Question: When i do:
'''
select * from realtimes where realtime_id = 538189069
'''
i can see my columns is_limitation_zone_overspeed and zone_speed_limit

but when I update it
'''
update realtimes
set is_limitation_zone_overspeed = true and zone_speed_limit = 90
where realtime_id = 538189069
'''
these field are not affected despite pgadmin
return Query returned successfully: 1 row affected, 181 ms execution time
any idea ? thanks
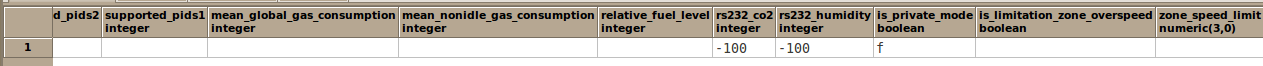
Answer: 'is_limitation_zone_overspeed = true and zone_speed_limit = 90' only updates a column and that is: 'is_limitation_zone_overspeed'.
And that column is updated with the result of the boolean expression:
'''
true and zone_speed_limit = 90
'''
To update columns you need a comma:
'''
update realtimes
set is_limitation_zone_overspeed = true, --<< here!
zone_speed_limit = 90
where realtime_id = 538189069
'''
---
You might want to go through the SQL tutorial in the manual:
- <URL>